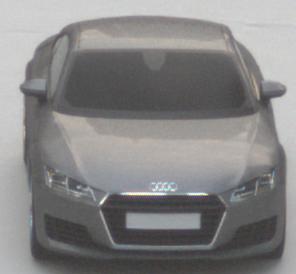
Make: Audi
Model: TT Coupé 1.8 TFSI
Detailed model: TT (8S) Coupé
Model produced from: 2015/08
Model produced until: 2018/06
Doors: 3
Color: gray
Road condition: dry road
Daytime: morning or afternoon
Contrast: low contrast